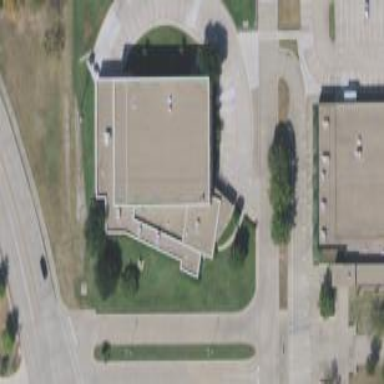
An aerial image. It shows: Natatorium building.